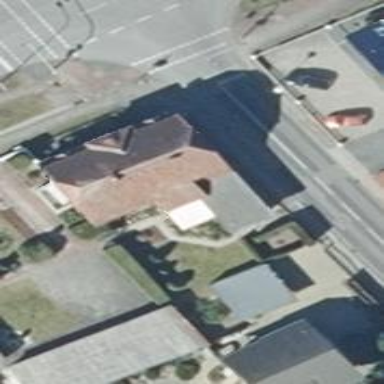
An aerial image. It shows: Half-hipped roof house.